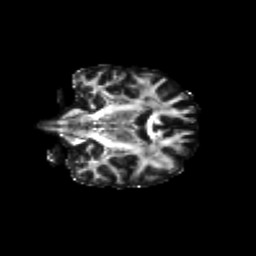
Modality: FA
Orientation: coronal
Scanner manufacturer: siemens
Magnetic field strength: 3 T
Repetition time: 9.2 s
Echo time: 0.084 s